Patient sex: M
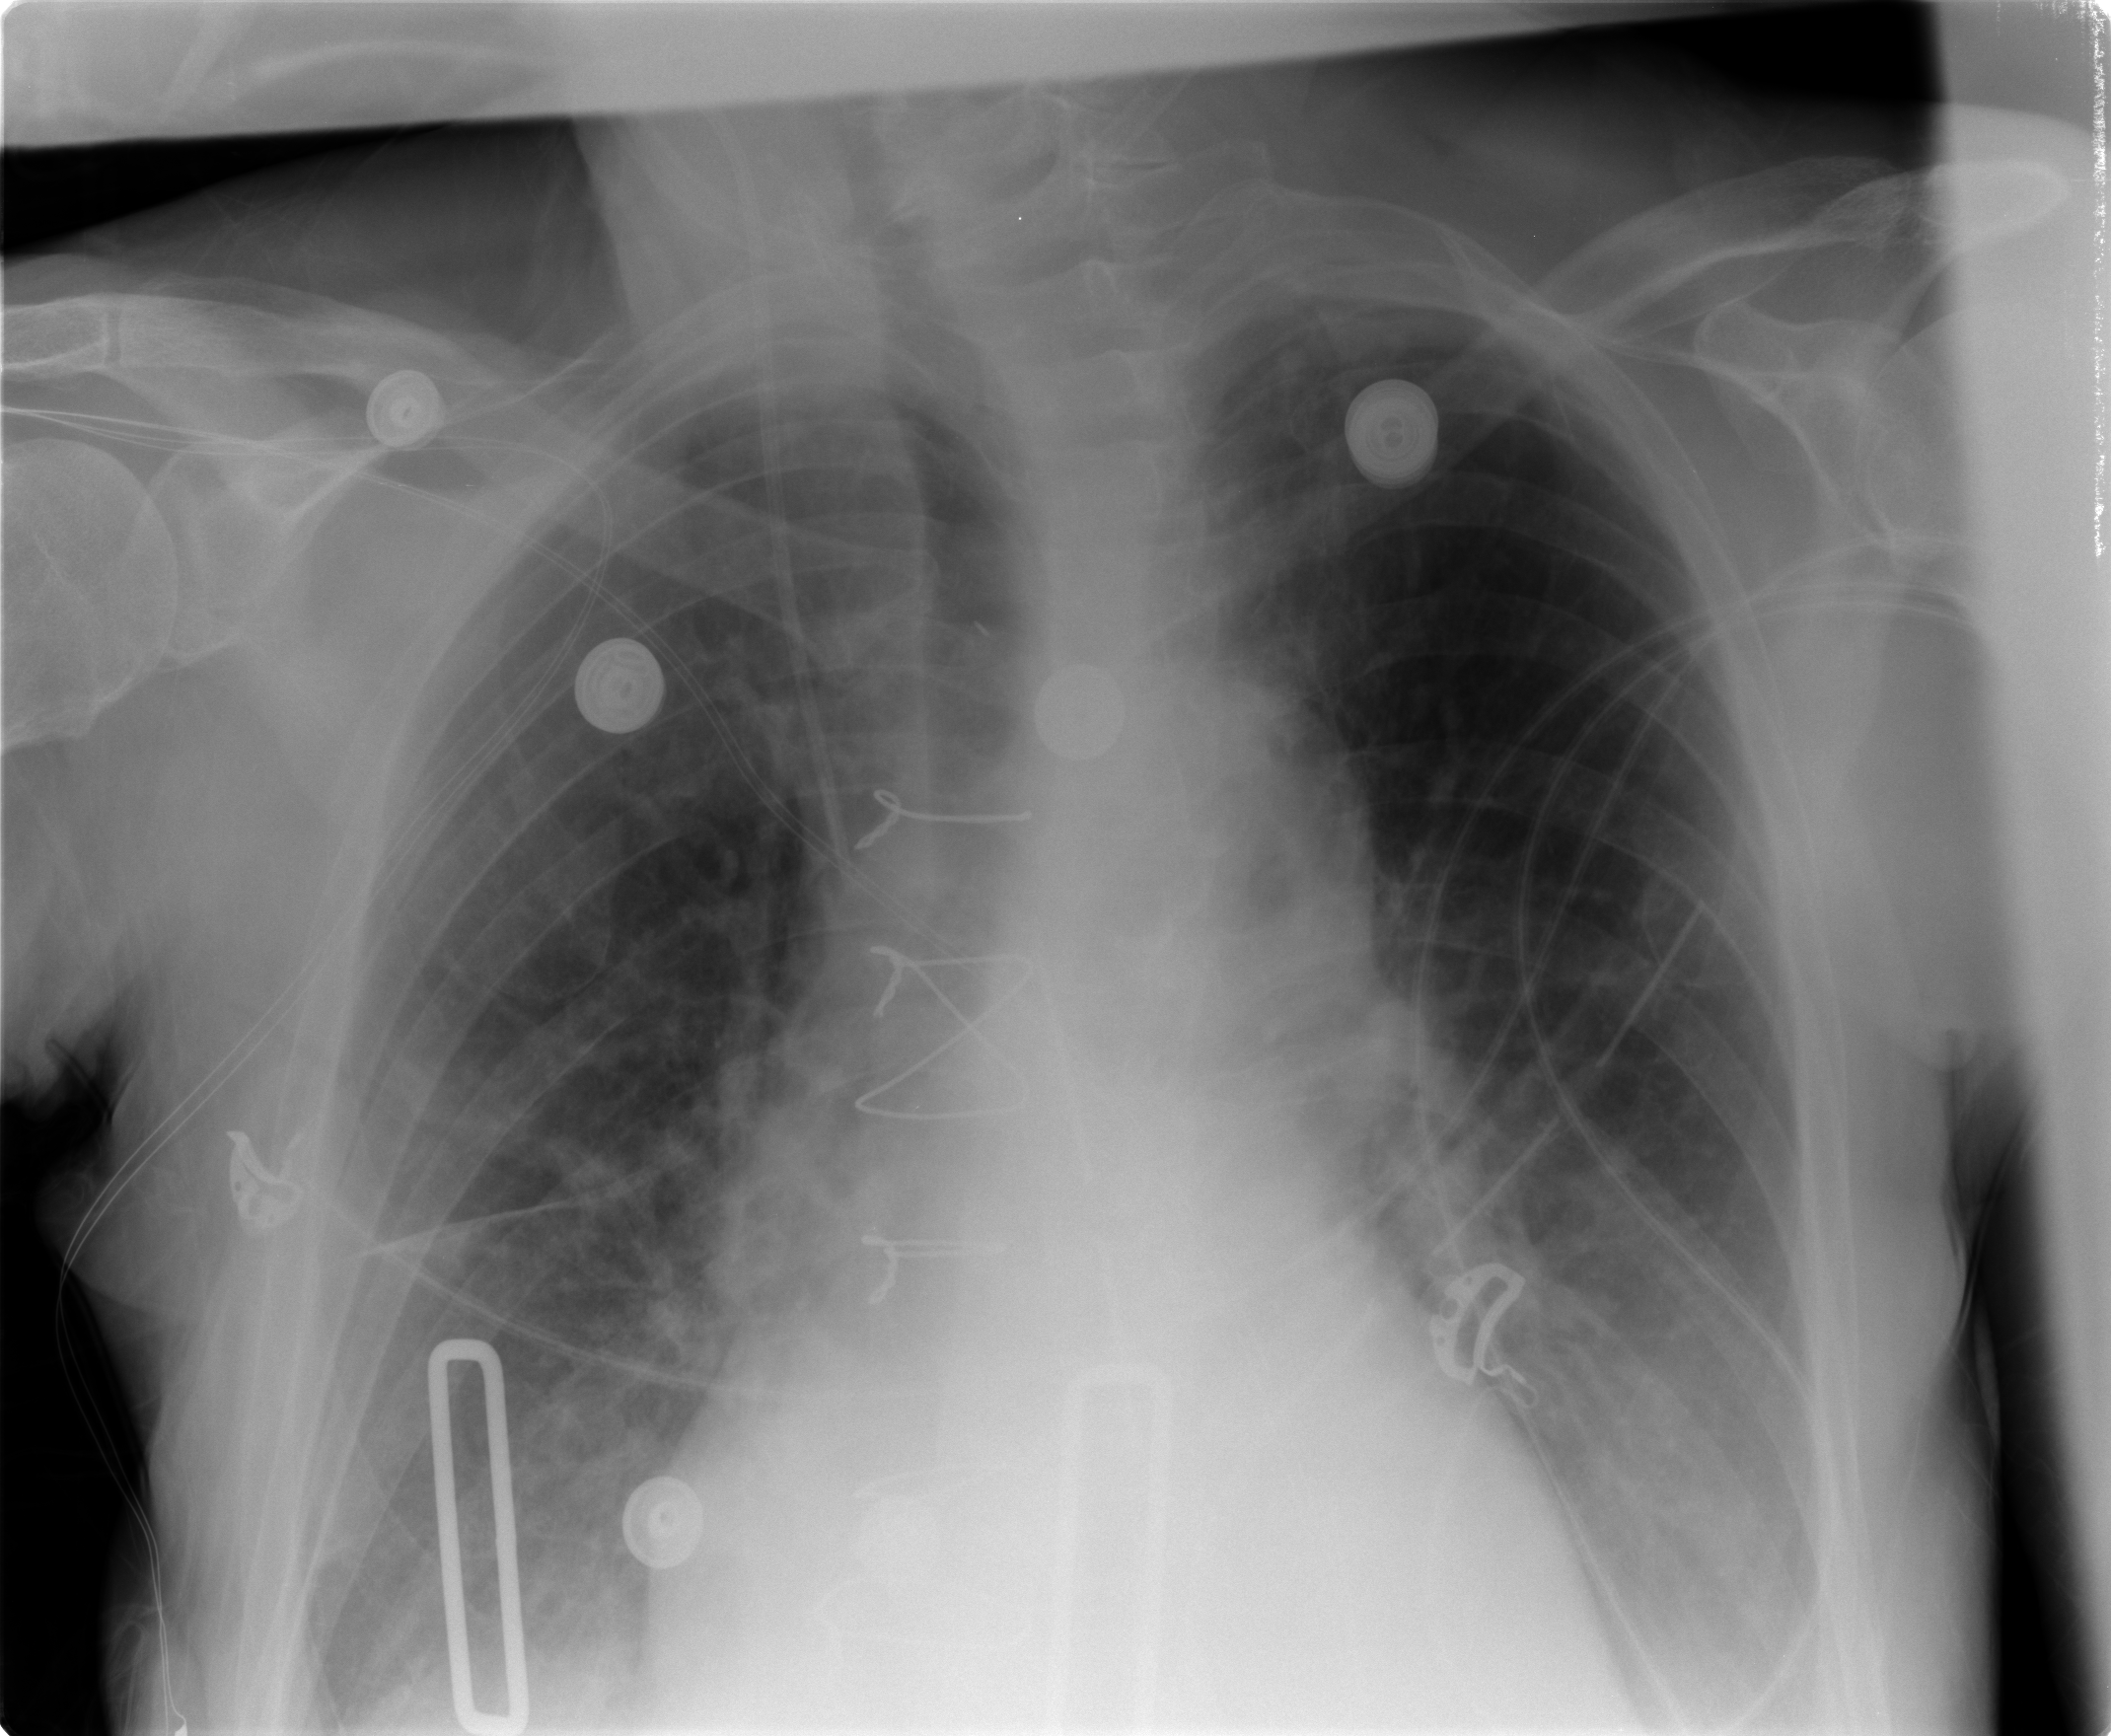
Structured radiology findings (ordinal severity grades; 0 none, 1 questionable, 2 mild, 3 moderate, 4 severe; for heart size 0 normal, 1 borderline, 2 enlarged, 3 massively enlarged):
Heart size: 0
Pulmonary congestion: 2
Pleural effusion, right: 1
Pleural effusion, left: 2
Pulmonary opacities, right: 0
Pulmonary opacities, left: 0
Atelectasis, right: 2
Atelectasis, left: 2